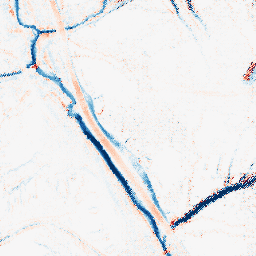
Category: morphological
Decomposition family: tophat_combined
Decomposition parameters: size: 5
Upsampling method: regularized
Upsampling parameters: scale: 4
lambda_reg: 0.1
Upsampling scale: 4